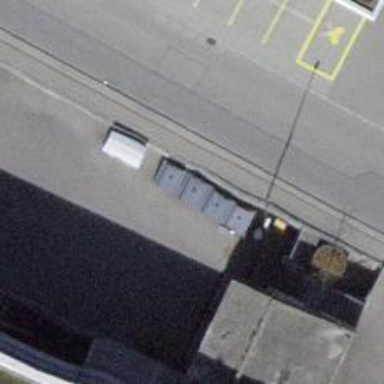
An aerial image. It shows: Recycling container at amenity designated for recycling.